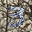
Label: 3